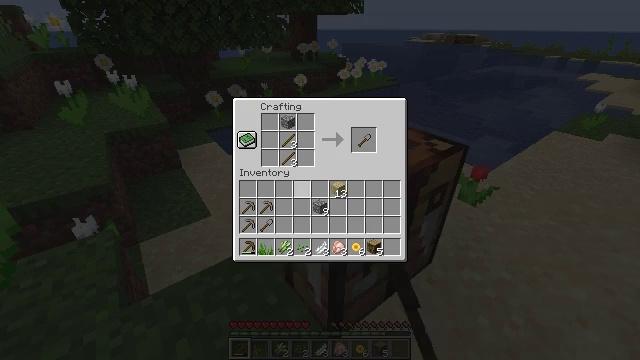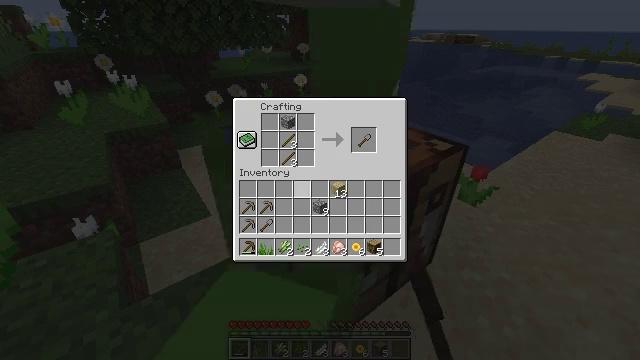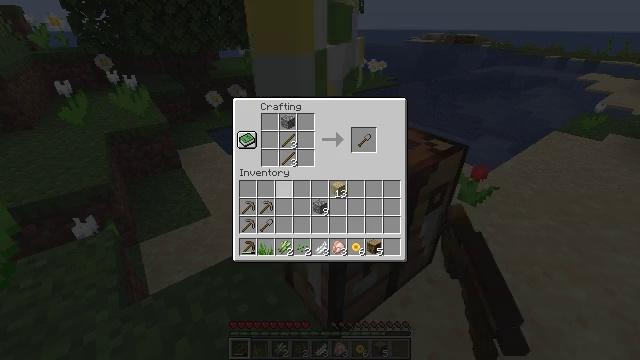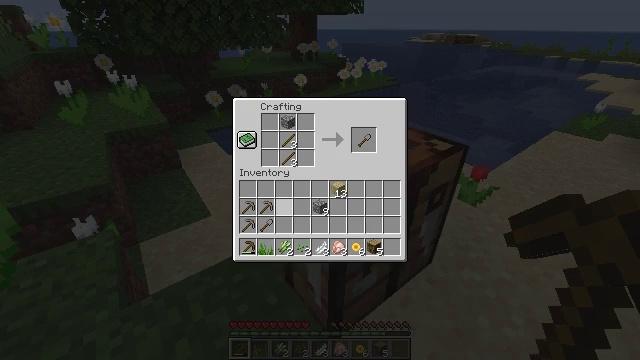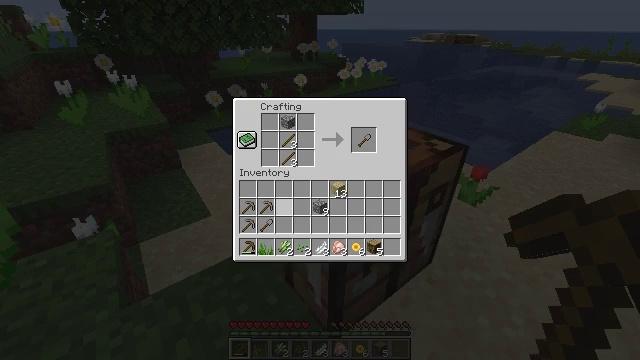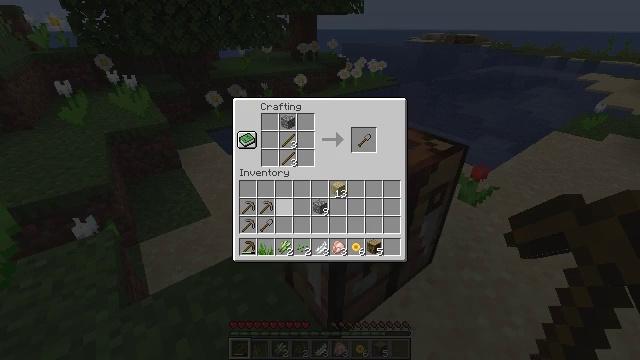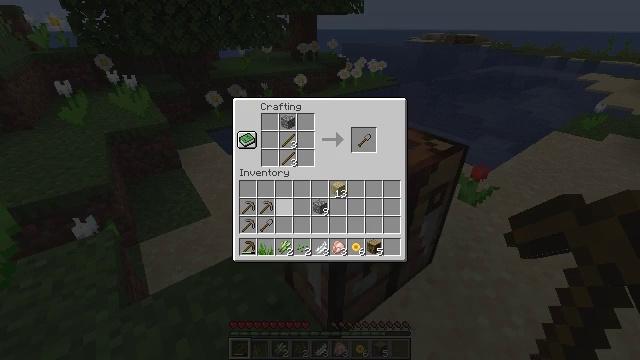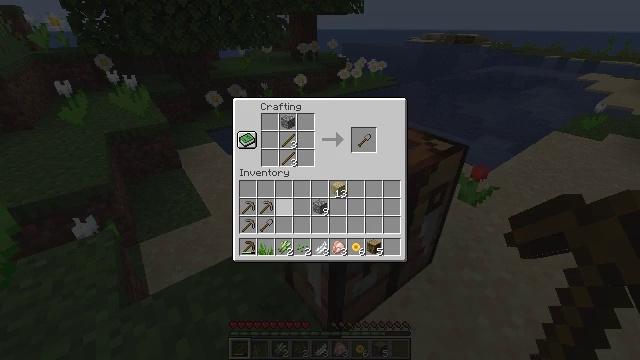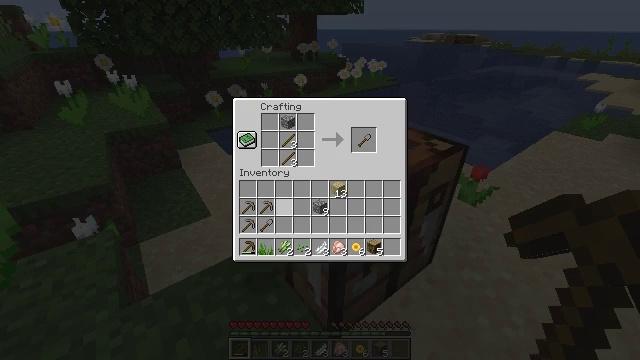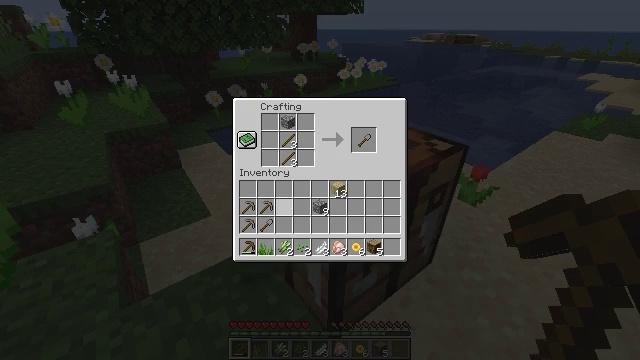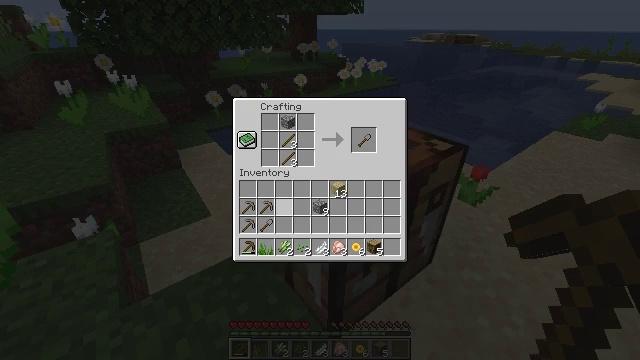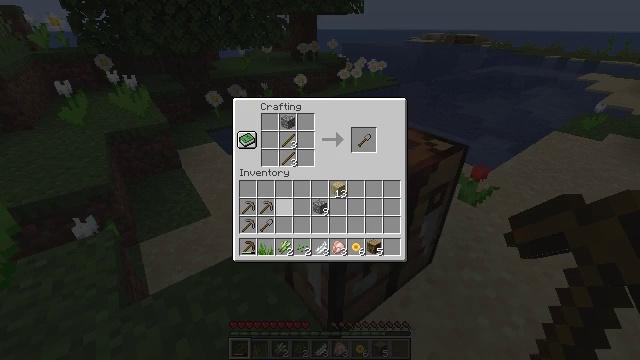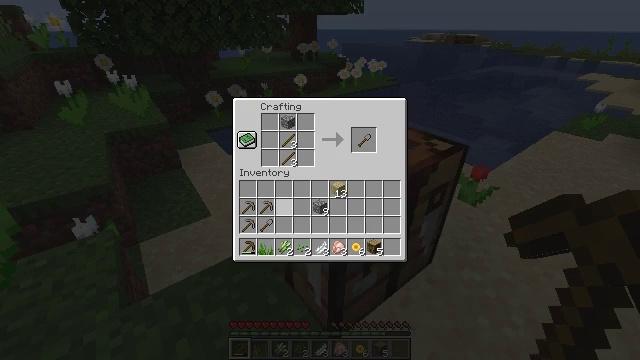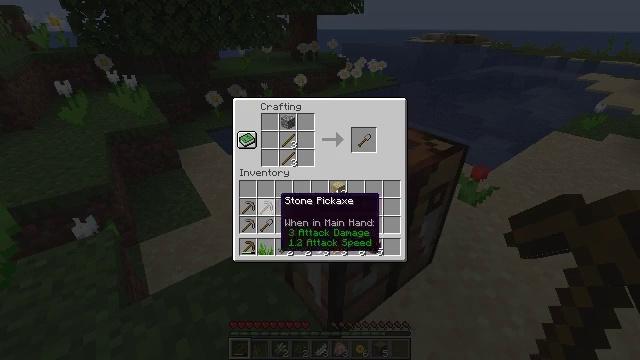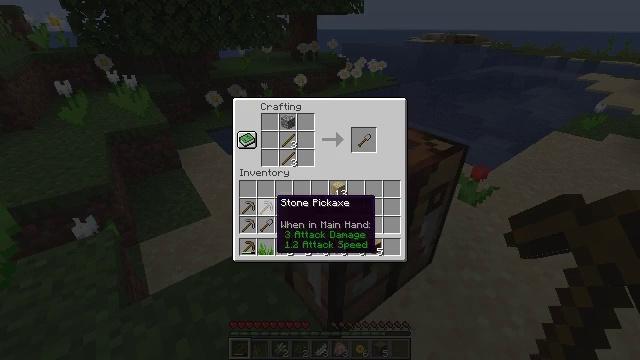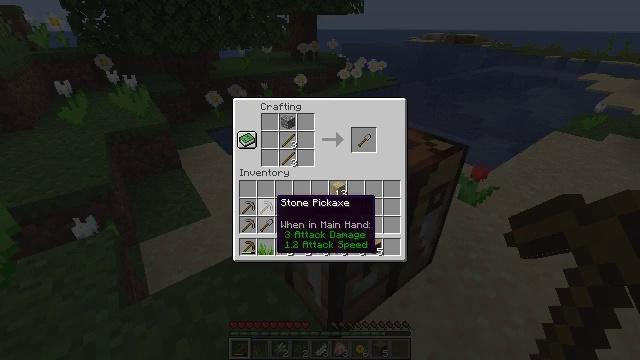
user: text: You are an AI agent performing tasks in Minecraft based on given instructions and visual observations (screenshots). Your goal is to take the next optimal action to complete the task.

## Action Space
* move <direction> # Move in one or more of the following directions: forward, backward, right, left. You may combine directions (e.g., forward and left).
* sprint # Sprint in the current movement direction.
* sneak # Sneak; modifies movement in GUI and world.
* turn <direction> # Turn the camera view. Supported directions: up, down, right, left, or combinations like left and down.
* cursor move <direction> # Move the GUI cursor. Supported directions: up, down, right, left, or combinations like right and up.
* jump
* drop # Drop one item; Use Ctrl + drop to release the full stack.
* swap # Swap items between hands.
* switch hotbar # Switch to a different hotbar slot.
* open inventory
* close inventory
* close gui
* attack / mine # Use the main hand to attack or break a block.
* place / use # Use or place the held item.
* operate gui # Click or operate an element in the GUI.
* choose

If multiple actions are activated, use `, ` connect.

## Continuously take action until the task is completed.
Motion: motion action
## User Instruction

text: Drop a wooden pickaxe.
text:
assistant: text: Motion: cursor move left, open gui
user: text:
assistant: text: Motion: cursor move left
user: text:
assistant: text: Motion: no_op
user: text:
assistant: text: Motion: no_op
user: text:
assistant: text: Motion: no_op
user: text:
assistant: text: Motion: no_op
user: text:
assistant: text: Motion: no_op
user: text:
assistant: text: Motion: no_op
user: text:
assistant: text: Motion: no_op
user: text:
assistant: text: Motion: no_op
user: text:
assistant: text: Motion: no_op
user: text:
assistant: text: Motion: no_op
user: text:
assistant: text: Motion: no_op
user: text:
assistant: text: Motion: no_op
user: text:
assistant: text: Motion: no_op
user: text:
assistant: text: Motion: no_op
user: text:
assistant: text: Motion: no_op
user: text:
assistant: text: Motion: cursor move down
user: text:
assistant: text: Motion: cursor move left and down
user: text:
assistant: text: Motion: cursor move down
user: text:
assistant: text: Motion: no_op
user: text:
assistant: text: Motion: no_op
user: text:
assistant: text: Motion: no_op
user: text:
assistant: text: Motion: no_op
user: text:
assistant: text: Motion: no_op
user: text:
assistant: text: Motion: no_op
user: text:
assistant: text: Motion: no_op
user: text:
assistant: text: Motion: no_op
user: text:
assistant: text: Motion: no_op
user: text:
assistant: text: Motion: operate gui